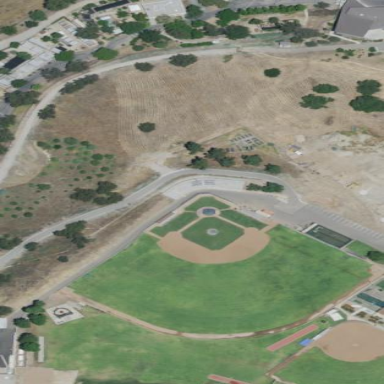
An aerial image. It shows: Baseball pitch for leisure land activities.